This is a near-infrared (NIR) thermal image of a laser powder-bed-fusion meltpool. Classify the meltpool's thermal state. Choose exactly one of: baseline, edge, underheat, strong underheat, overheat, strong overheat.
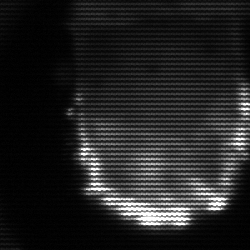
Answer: baseline